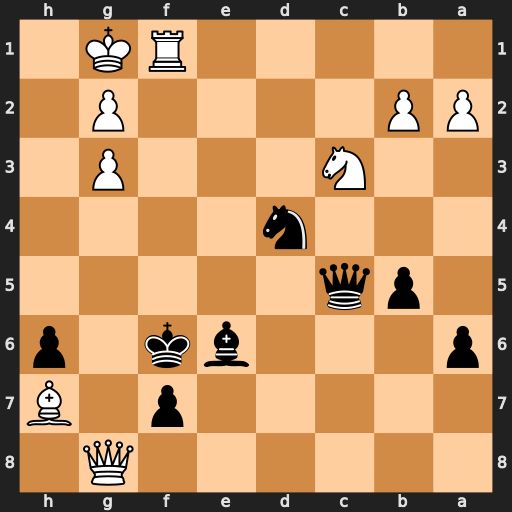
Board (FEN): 6Q1/5p1B/p3bk1p/1pq5/3n4/2N3P1/PP4P1/5RK1
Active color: b
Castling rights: -
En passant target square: -
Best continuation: Nf3+ Kh1 Qh5#